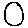
Label: circle